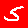
Digit: 5